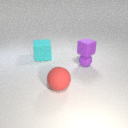
small purple rubber sphere below small purple rubber cube